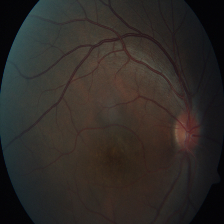
Diabetic retinopathy grade: Severe